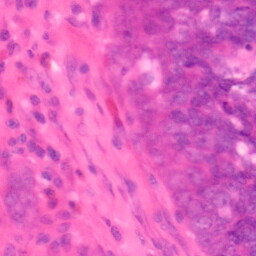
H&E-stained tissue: Colon